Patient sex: M
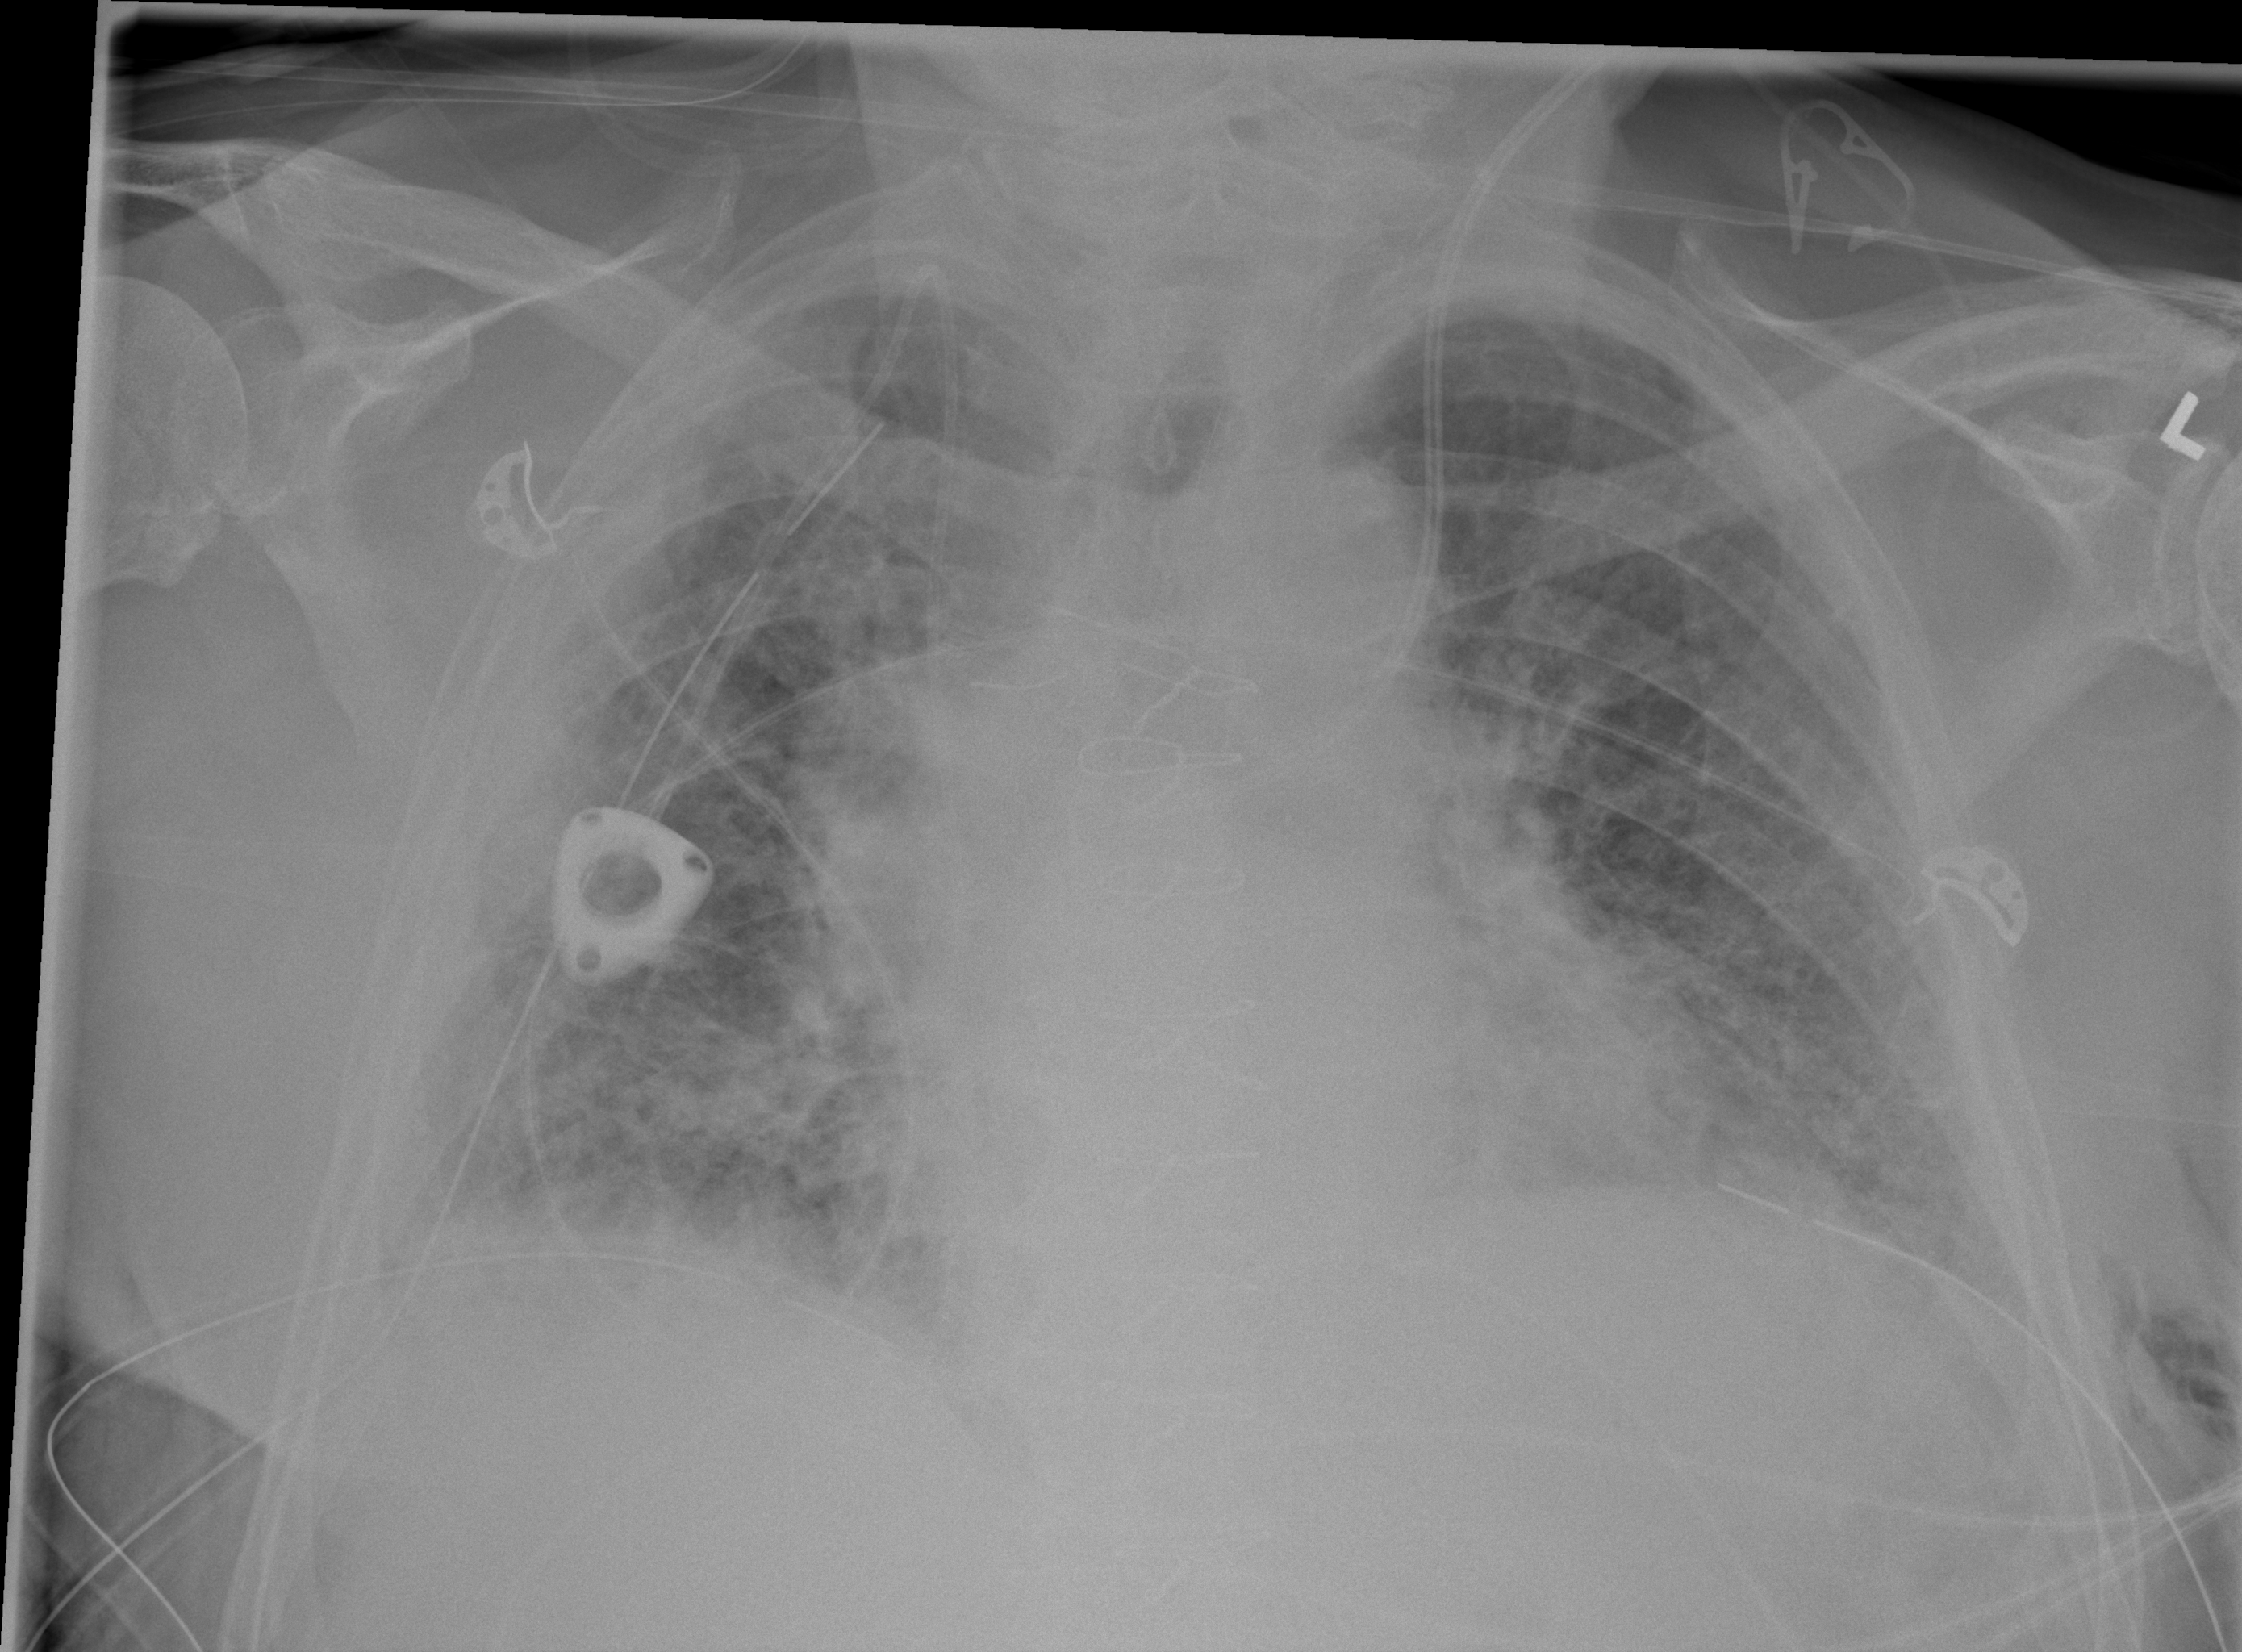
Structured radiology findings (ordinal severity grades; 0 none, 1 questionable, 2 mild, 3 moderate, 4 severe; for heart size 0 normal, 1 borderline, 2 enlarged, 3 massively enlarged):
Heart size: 2
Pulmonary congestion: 3
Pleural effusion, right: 2
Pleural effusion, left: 1
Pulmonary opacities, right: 3
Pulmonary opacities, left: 3
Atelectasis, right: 3
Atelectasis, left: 3